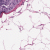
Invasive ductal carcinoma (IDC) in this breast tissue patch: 0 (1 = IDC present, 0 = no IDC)